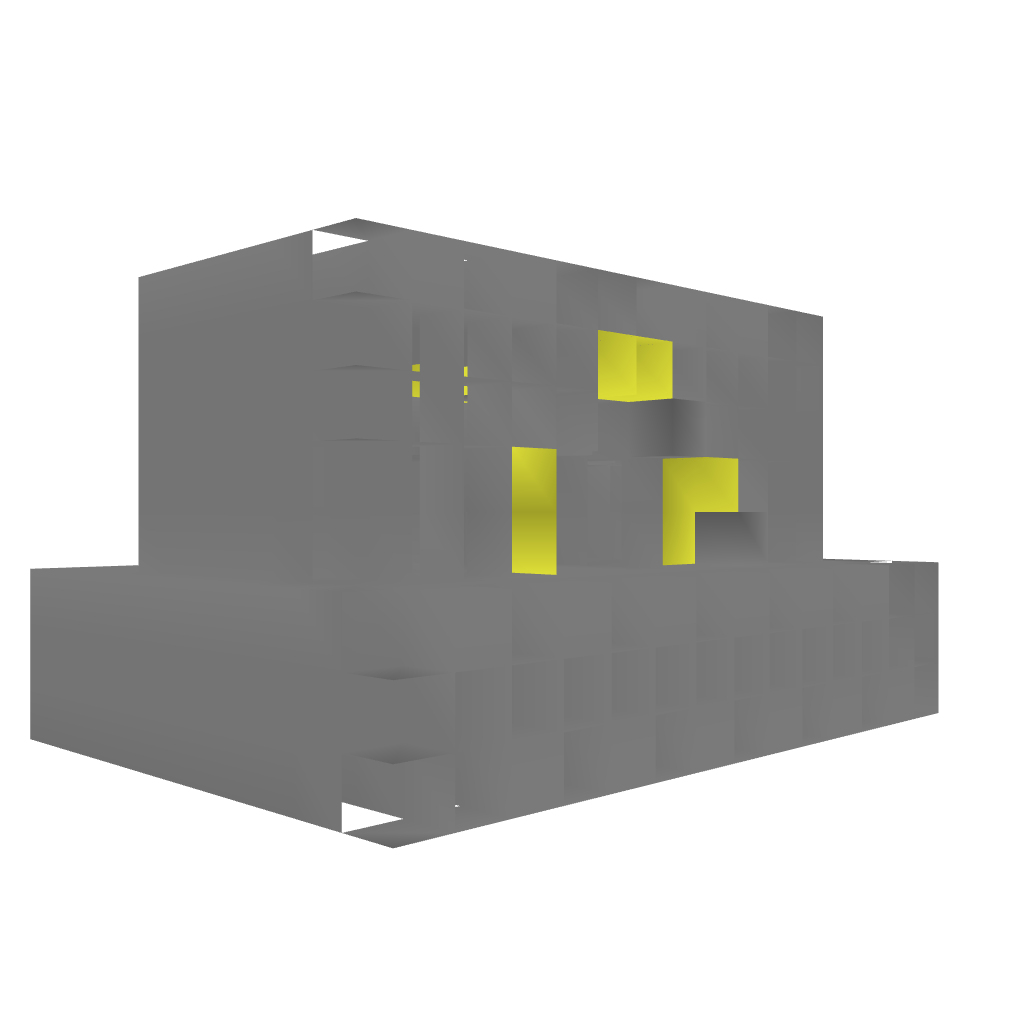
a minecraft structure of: UndercoverDoor bad low quality